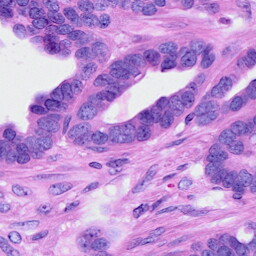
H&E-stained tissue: Ovarian